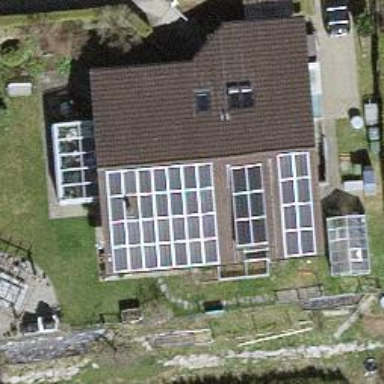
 consisting of solar photovoltaic panels."